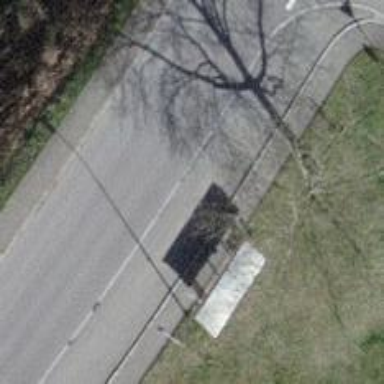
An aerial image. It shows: Bus stop with platform for public transport.